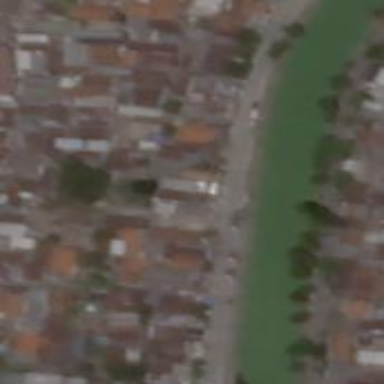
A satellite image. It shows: Residential road.